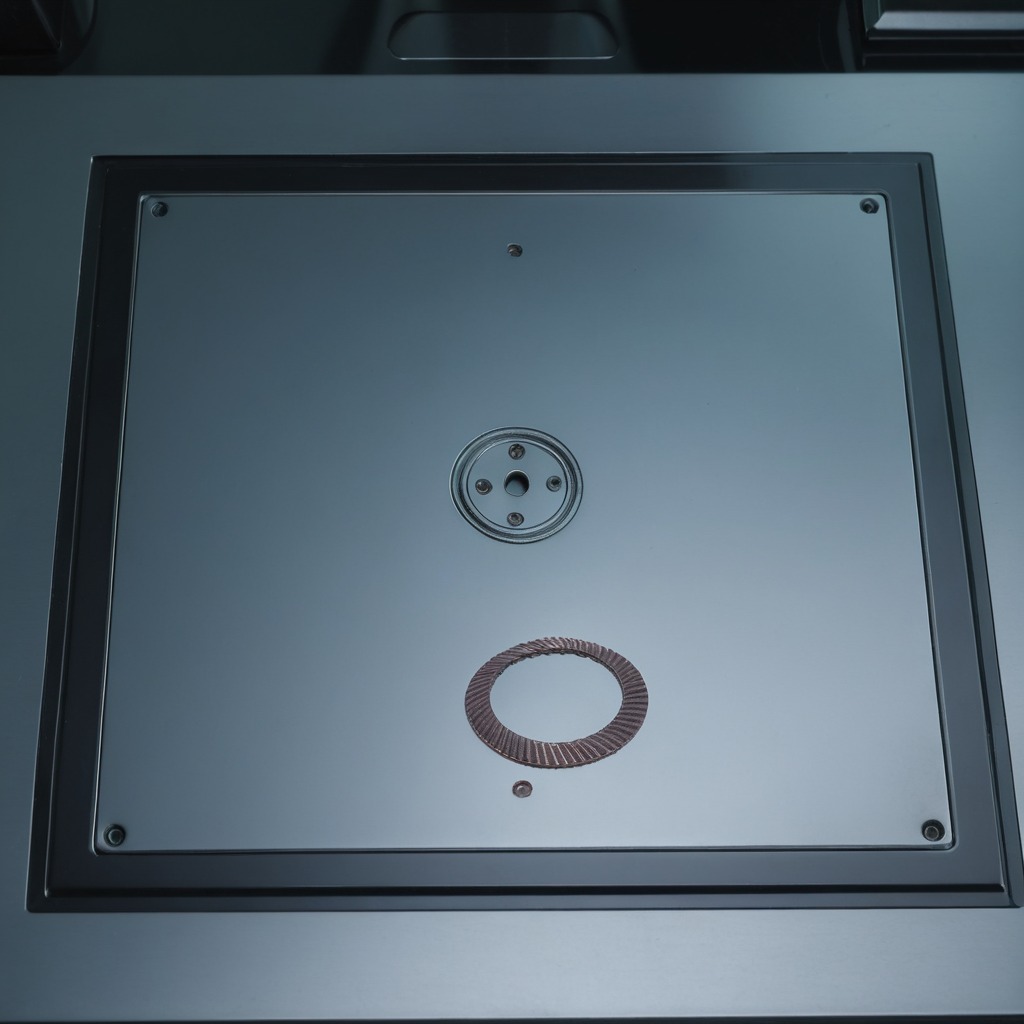
A flat metal washer is lying on a metal table in a machine shop under fluorescent lights.